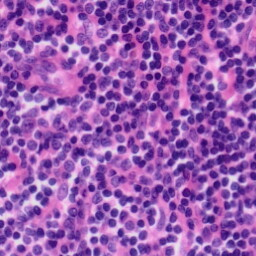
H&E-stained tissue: Tonsil